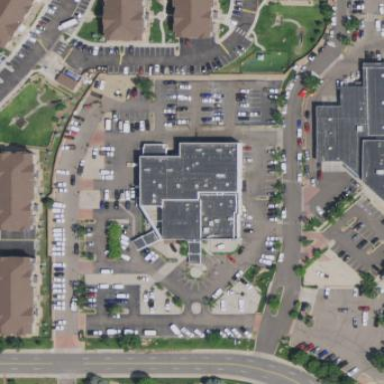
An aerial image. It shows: Commercial building housing car shop.